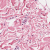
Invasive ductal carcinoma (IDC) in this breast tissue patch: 0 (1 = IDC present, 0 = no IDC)